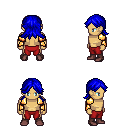
a pixel art fantasy rpg character, male body template, human, tanned skin, gold arm armor, red pants, blue loose hair, maroon shoes, four views (front, back, left, right), 2x2 character sprite sheet, small pixel art, hard edges, no anti-aliasing